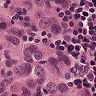
Metastatic tissue present: yes